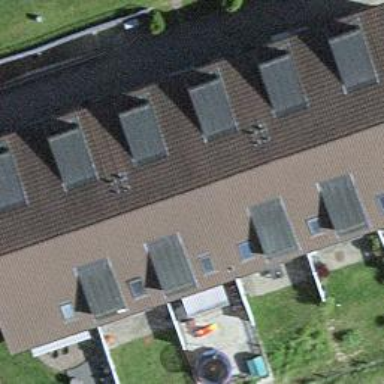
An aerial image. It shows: Gabled roof on residential building.